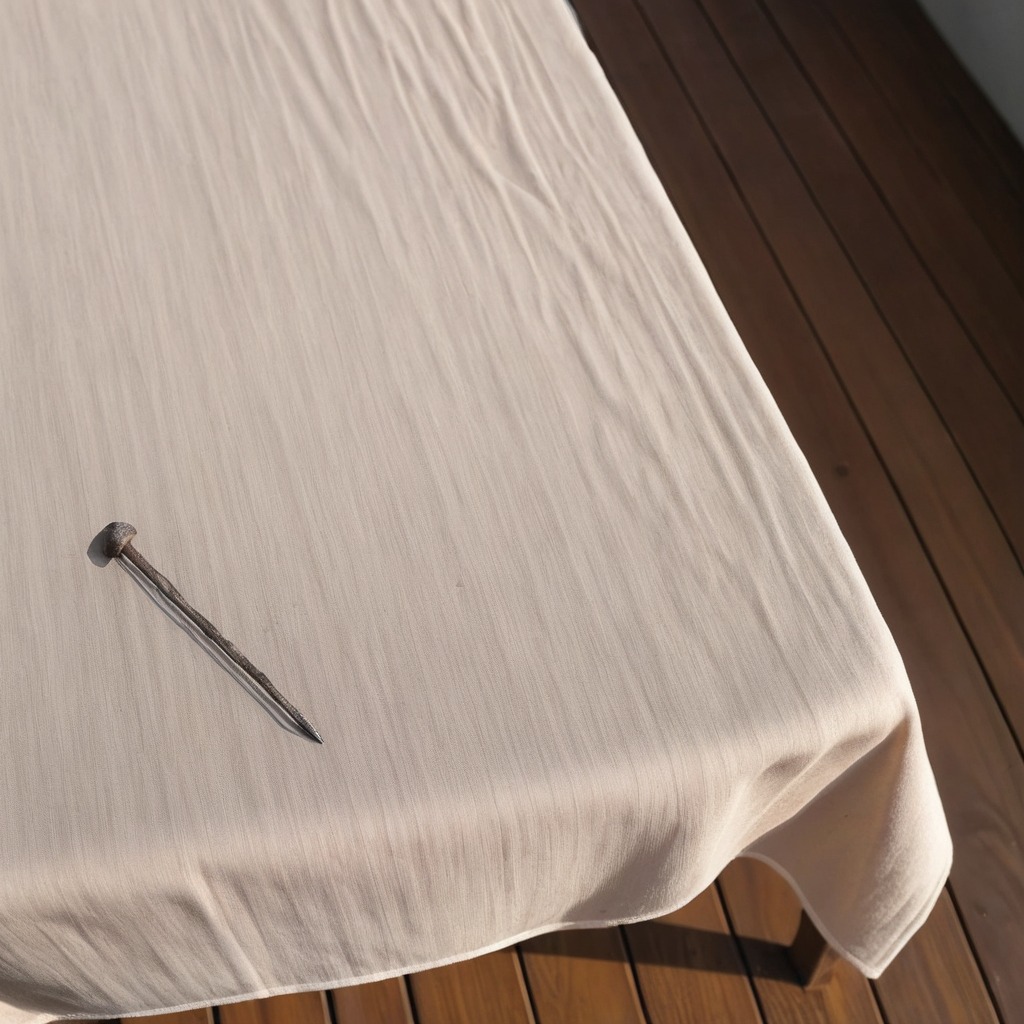
A nail is lying on the wooden table.